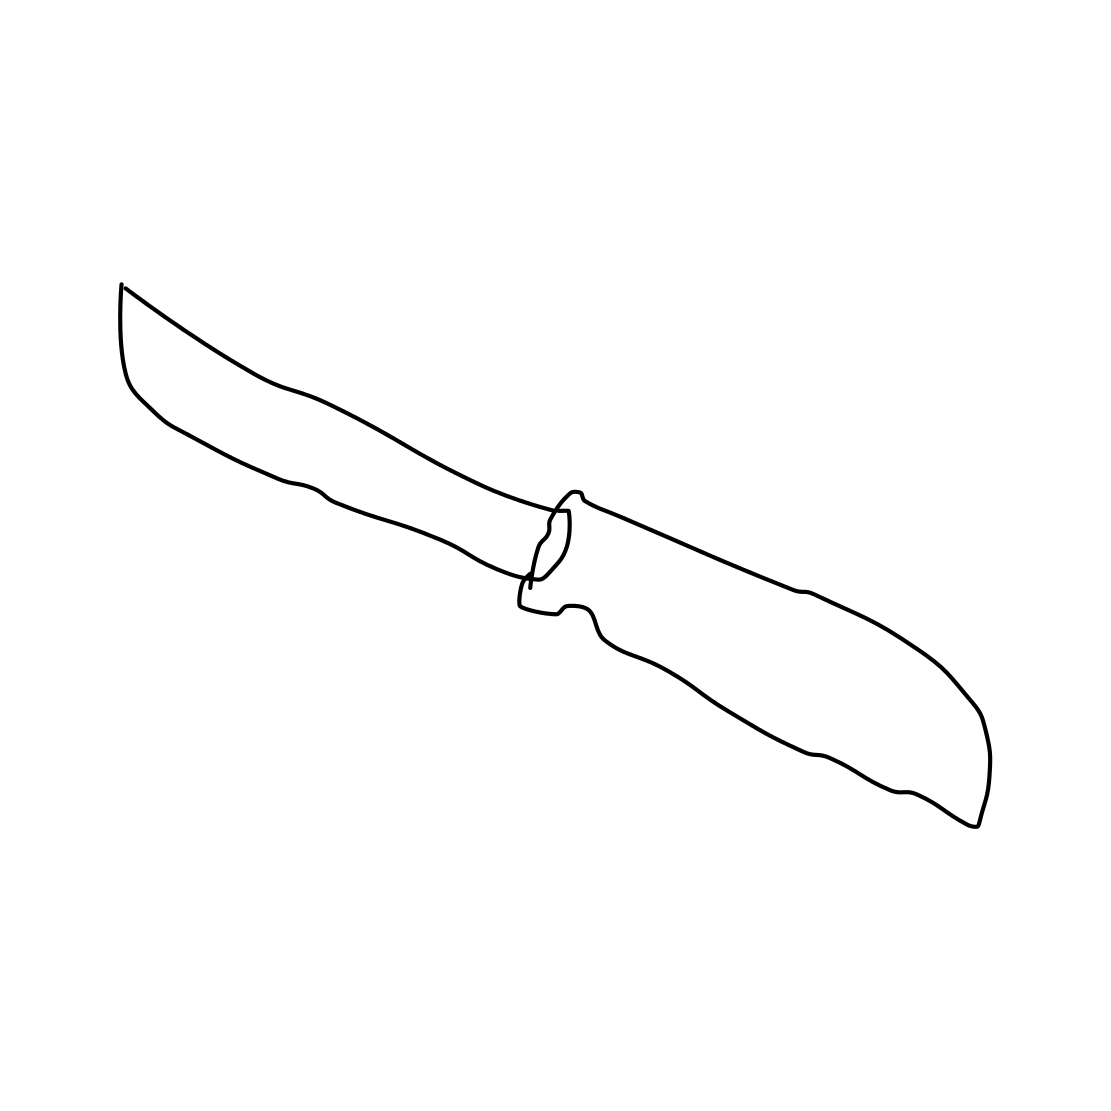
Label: knife